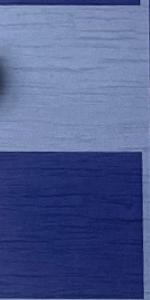
Label: Empty